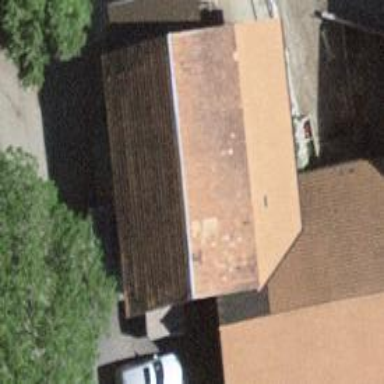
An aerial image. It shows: Rural barn.